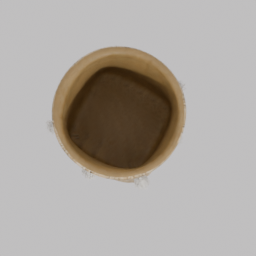
Label: decoration